Field crop: tomato
Growth stage: 1
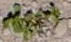
Species: portulaca